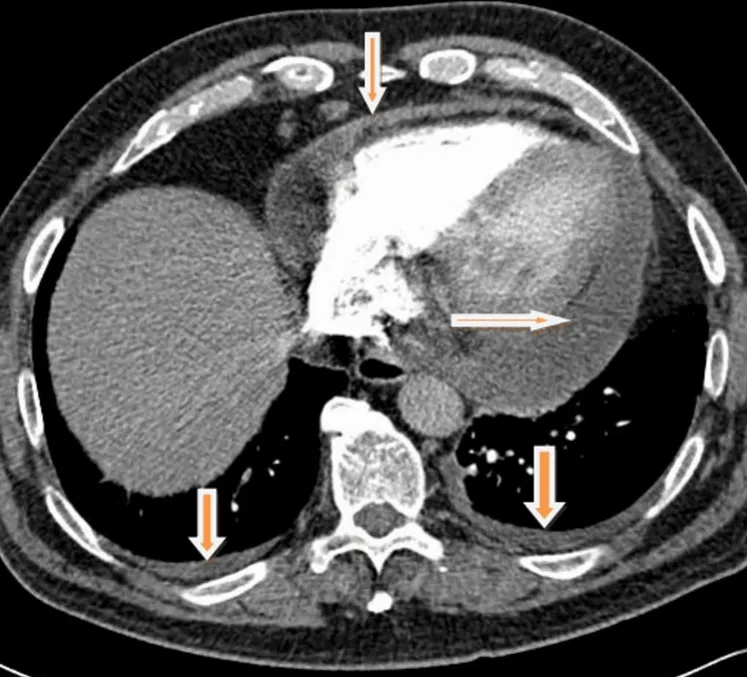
CTPA with pleural effusion and pericardial effusion shown. CTPA: computed tomography angiography.
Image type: radiology (ct)